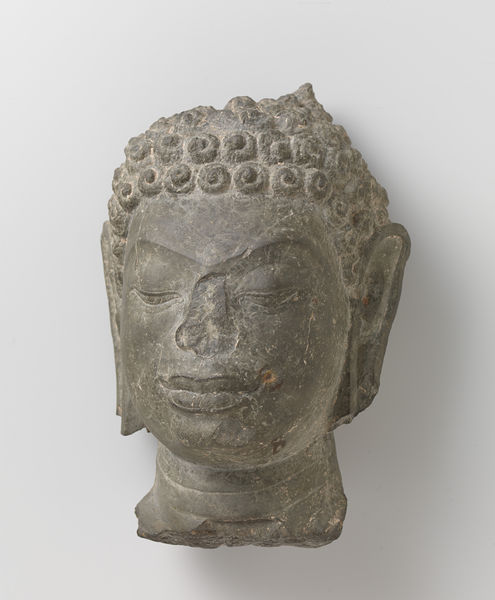
Titel: Boeddha Shakyamuni
Standort: Amsterdam
Institution: Rijksmuseum
Schlagwörter: kopf, schatten, weiß, grau, mund, nase, ohr, schmuck, augen, stein, hals, auge, ohren, skulptur, statue, büste, geschlossen, kranz, griechenland, lock, gottheit, pyramide, orh, bruch, griechische, alte römer